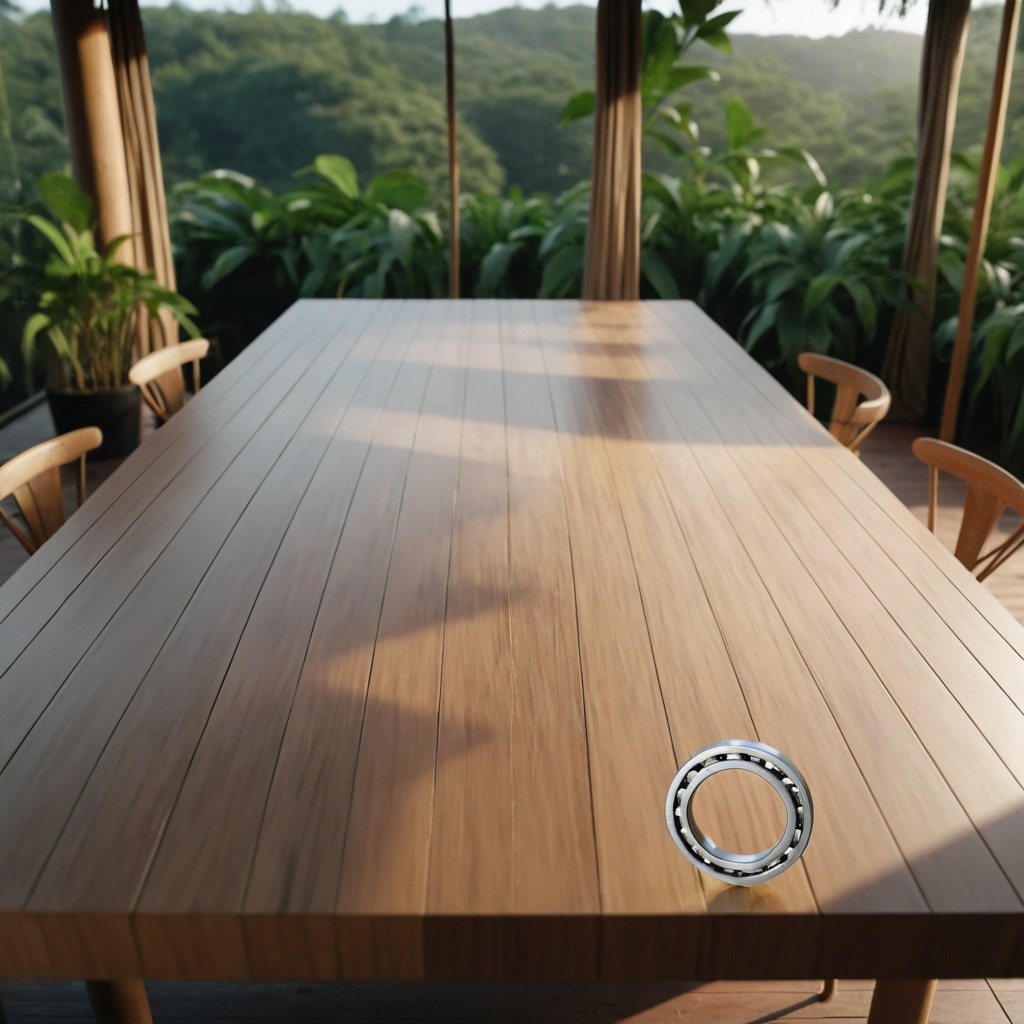
A metal ball bearing is lying on the wooden table.